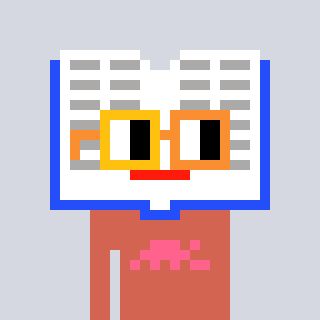
a pixel art character with square yellow and orange glasses, a dictionary-shaped head and a peachy-colored body on a cool background